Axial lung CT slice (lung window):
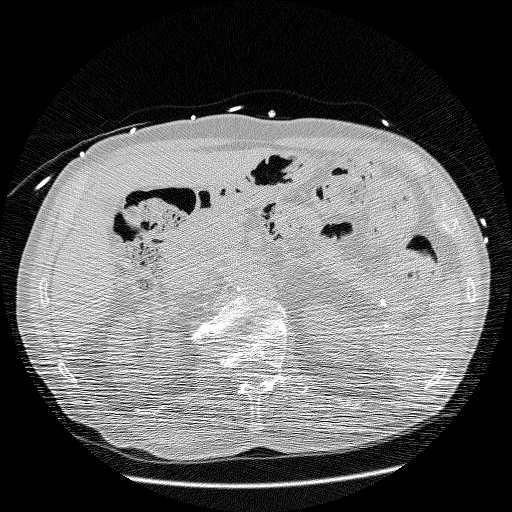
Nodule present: no